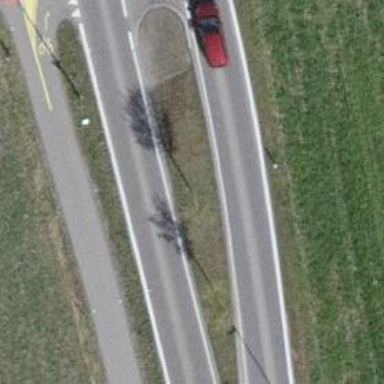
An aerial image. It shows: Traffic calming island.